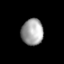
Tissue: lung
Cell type: Epithelial cells
Senescence score: 0.2118
Nuclear area (px): 561
Mean DAPI intensity: 162.859